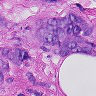
Metastatic tissue present: yes